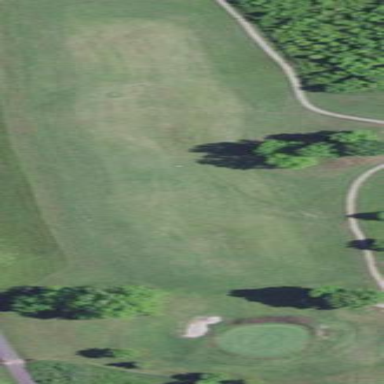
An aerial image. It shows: Rough area on grassy golf course.